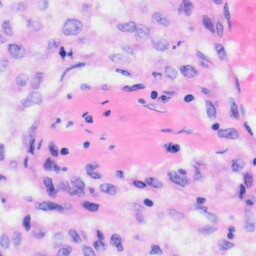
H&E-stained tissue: Liver